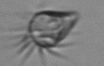
Label: Paratontonia_gracillima